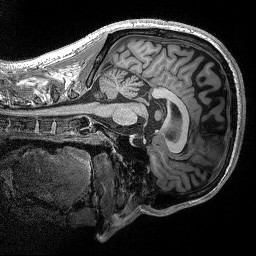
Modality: T1w
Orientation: sagittal
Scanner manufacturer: siemens
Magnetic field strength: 3 T
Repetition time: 2.3 s
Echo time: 0.00298 s